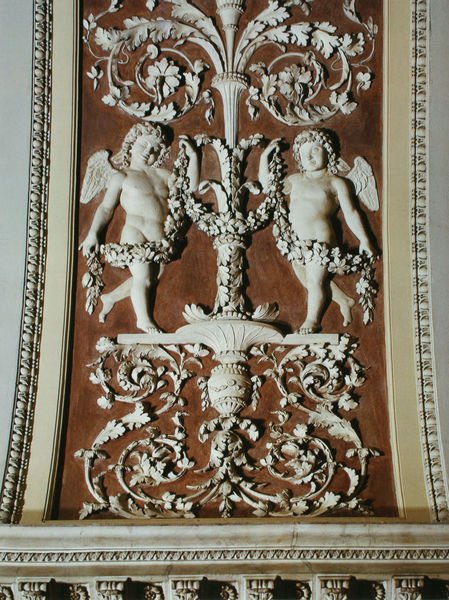
Titel: Stuckarbeit im Parnass-Saal (Speisesaal)
Künstler: Giocondo Albertolli
Standort: Mailand
Institution: Villa Reale
Schlagwörter: baum, blätter, flügel, körper, nackt, weiß, gelb, bewegung, blume, blumen, braun, frisur, haar, köpfe, marmor, säule, blüte, blüten, beige, ornament, tanz, wand, rahmen, stehen, stamm, brüstung, kirche, gold, haare, decke, girlande, pflanze, pflanzen, tanzen, locken, brunnen, kinder, engel, putte, putto, ranken, vase, beine, relief, detail, dekor, floral, ornamente, verzierung, stuck, foto, fotografie, photographie, leiber, spiel, balustrade, lockig, girlanden, photo, fries, sims, farbfoto, blumengirlande, filigran, putten, ornamentik, putti, arabeske, stuckrelief, ghirlade